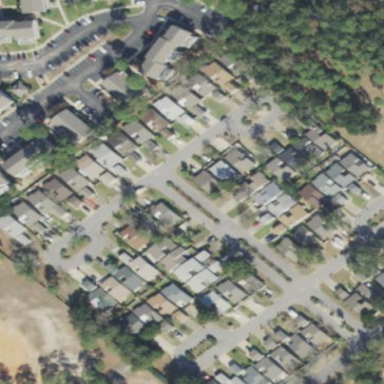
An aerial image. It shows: This residential area consists of single-family homes.